RGB frame:
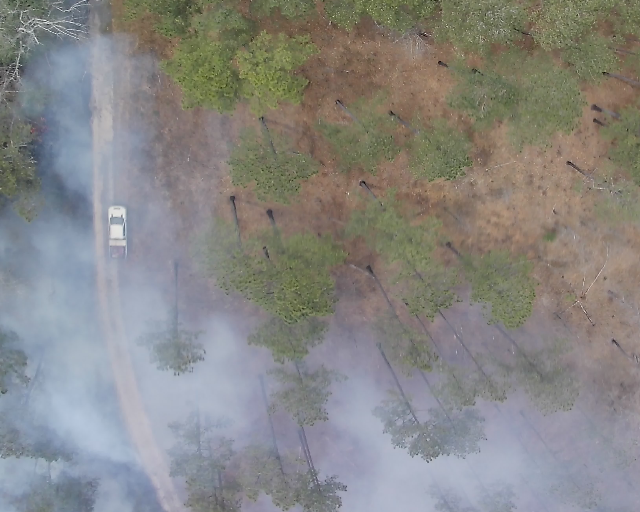
Thermal frame:
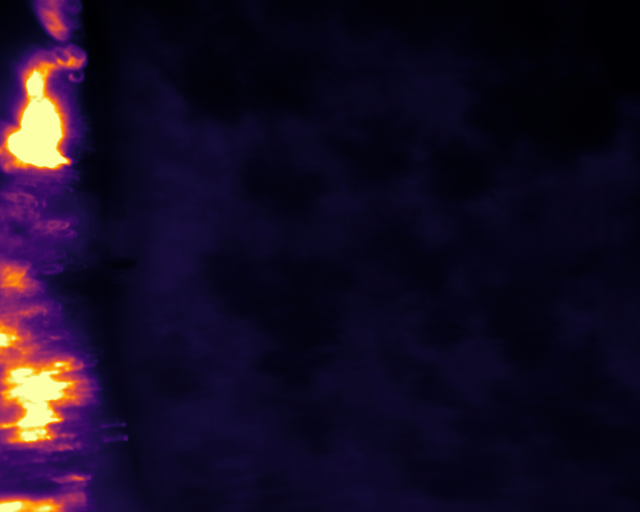
Captured: 2026-02-26 03:06:22
Pixels at or above 80 °C: 18424 (fraction of frame: 0.05623)